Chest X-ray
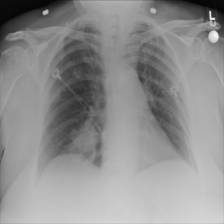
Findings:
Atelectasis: negative
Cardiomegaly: negative
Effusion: negative
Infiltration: negative
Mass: negative
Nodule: positive
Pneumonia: negative
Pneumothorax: negative
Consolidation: negative
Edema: negative
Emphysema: negative
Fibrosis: negative
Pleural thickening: negative
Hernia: negative